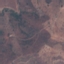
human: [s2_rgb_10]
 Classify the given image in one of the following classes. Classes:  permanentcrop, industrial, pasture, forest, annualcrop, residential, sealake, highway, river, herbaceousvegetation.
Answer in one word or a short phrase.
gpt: HerbaceousVegetation